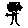
Label: tree